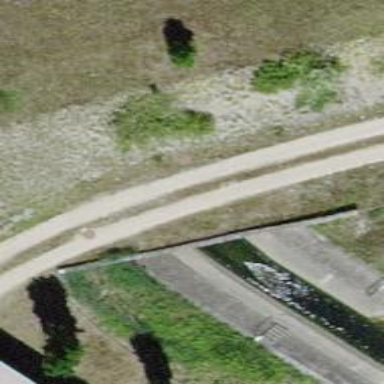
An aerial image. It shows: Tunnel with drain waterway.